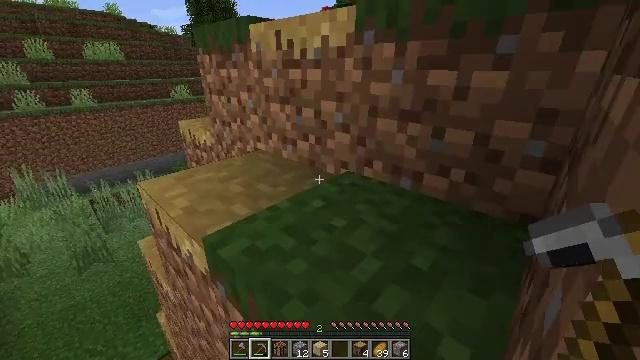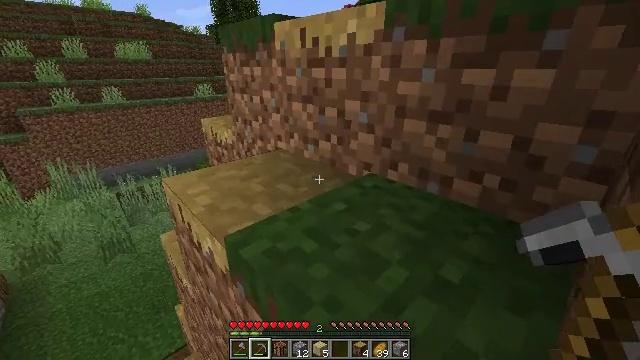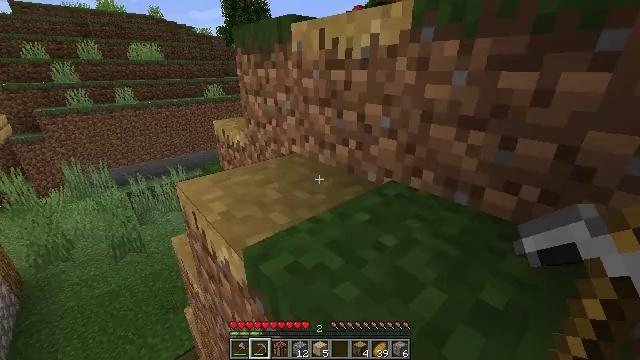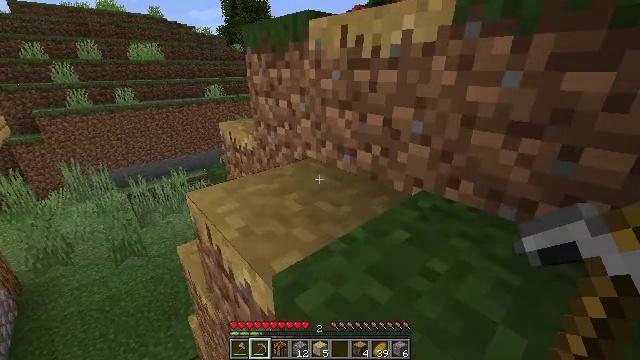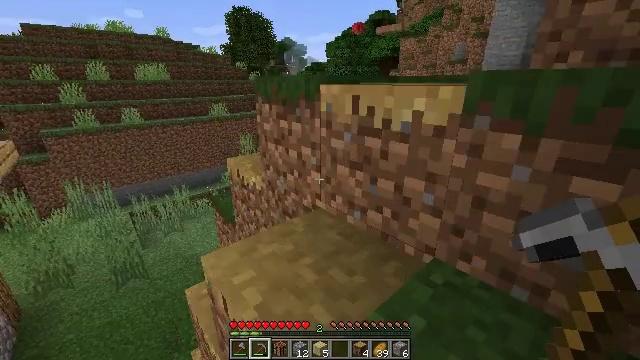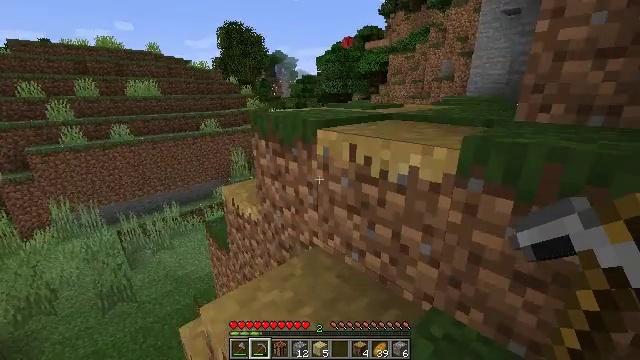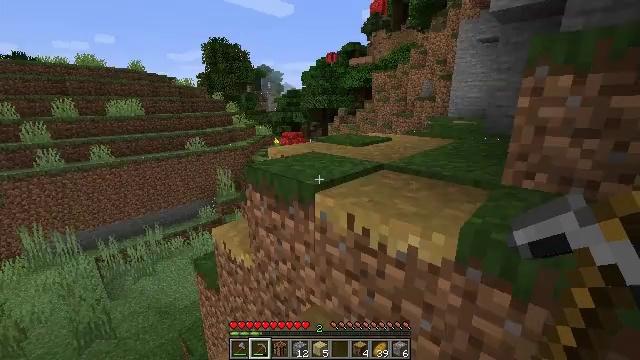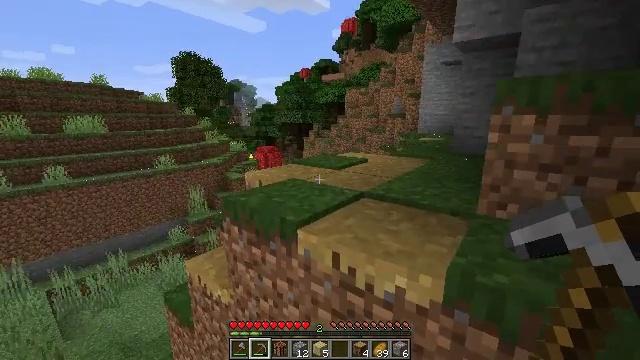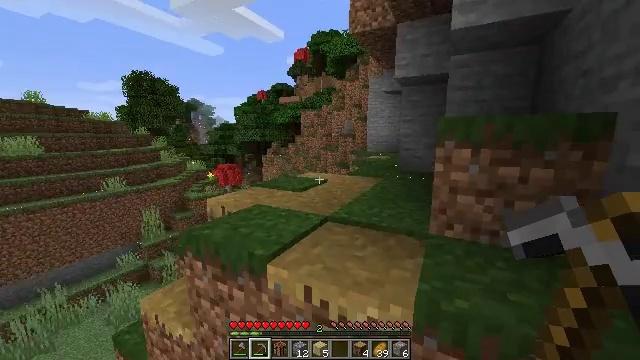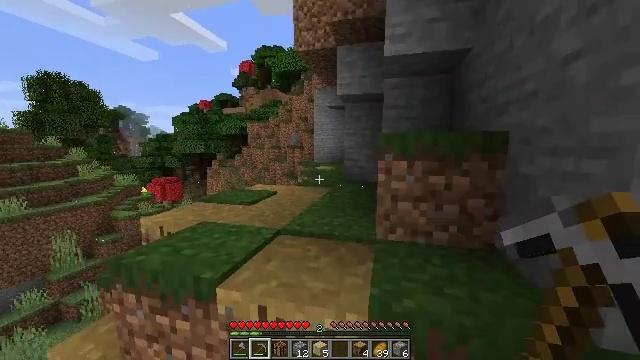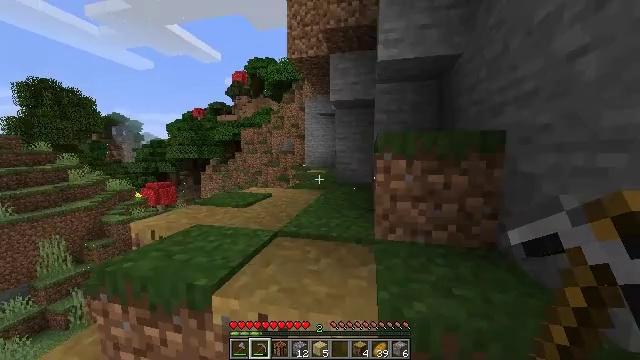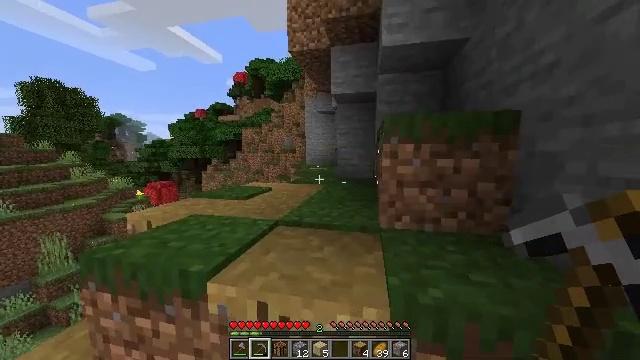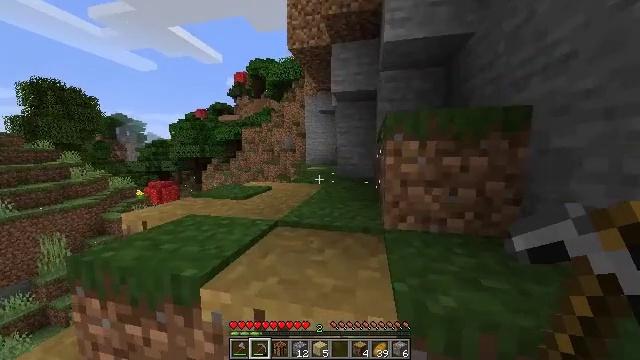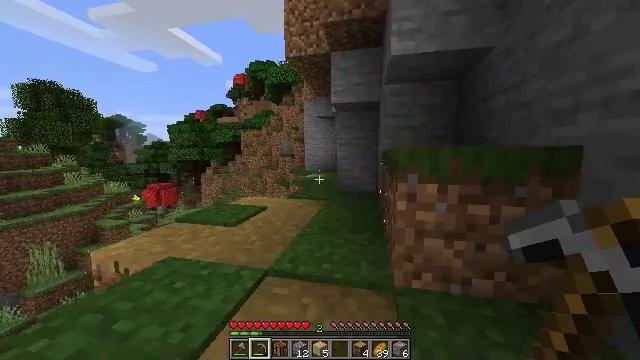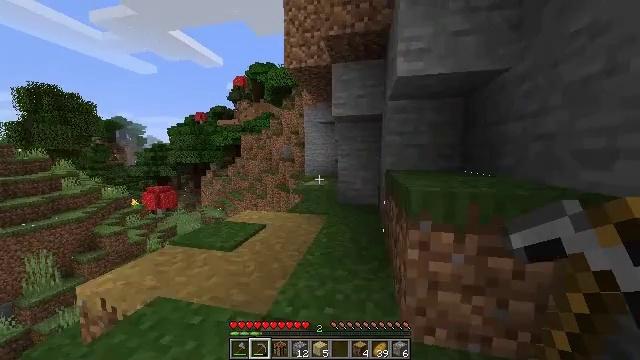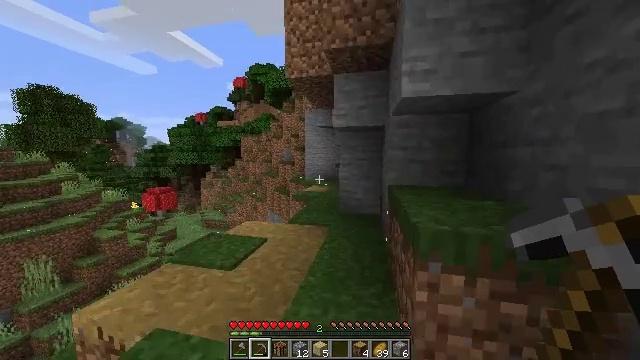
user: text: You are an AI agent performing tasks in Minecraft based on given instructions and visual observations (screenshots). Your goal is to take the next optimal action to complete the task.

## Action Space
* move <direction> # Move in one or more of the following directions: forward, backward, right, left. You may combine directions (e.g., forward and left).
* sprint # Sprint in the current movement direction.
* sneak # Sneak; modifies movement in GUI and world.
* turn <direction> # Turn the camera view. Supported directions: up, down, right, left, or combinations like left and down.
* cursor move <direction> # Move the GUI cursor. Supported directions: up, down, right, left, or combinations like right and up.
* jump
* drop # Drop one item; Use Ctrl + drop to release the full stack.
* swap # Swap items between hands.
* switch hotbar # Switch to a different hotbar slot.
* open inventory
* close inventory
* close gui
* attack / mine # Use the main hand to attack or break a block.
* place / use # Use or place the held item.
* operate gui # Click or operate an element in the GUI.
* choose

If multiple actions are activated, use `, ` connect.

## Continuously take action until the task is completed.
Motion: motion action
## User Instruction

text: Break the dark oak leaves for resources.
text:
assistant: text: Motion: move forward, sprint, turn left
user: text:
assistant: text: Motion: move forward, sprint, turn left
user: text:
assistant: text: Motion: move forward, sprint
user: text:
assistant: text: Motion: move forward, sprint, turn up, jump
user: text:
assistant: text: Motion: move forward, sprint, turn right and up, jump
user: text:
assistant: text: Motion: move forward, sprint, turn right and up, jump
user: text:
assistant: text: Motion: move forward, sprint, turn right and up, jump
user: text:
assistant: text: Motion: move forward, sprint, turn right and up, jump
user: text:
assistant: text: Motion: move forward and move right, sprint, turn right and up
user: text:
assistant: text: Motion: move forward and move right, sprint, turn right and up
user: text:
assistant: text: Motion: move forward and move right, sprint
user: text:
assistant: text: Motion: move forward and move right, sprint
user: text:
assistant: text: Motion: move forward, sprint, jump
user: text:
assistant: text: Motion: move forward, sprint, jump
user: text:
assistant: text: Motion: move forward, sprint, jump
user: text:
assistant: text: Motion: move forward, sprint, jump
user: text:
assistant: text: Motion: move forward, sprint
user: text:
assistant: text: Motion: move forward, sprint
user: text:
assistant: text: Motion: move forward, sprint
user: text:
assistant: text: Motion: move forward, sprint
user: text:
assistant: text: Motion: move forward, sprint
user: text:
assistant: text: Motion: move forward, sprint
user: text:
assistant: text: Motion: move forward, sprint
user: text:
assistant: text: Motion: move forward, sprint
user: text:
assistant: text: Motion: move forward and move left, sprint
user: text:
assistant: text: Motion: move forward and move left, sprint
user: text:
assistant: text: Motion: move forward and move left, sprint
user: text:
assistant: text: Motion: move forward, sprint
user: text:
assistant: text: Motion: move forward, sprint
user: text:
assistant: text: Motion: move forward, sprint